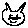
Label: cat